Aerial crown-view tile of a tropical tree (Barro Colorado Island, Panama), acquired 20250616:
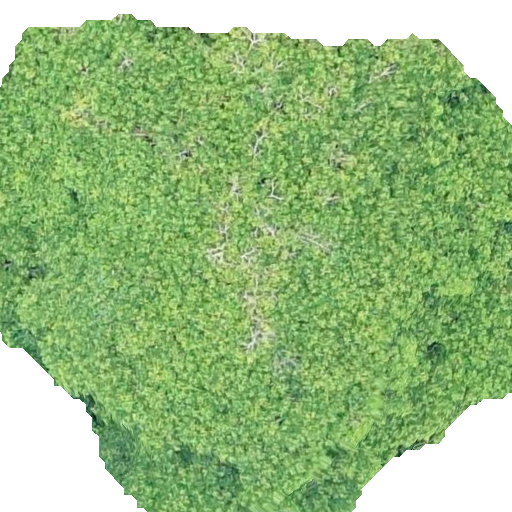
Species: Hura crepitans
GBIF accepted scientific name: Hura crepitans
Crown area: 340.157 m²